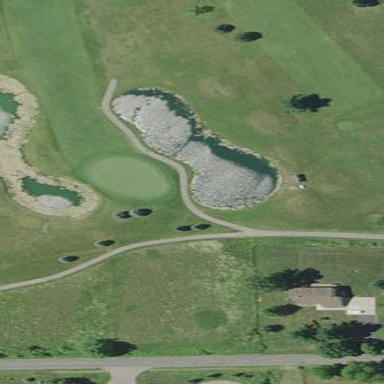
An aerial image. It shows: Picturesque scene of golf course with lateral water hazard.